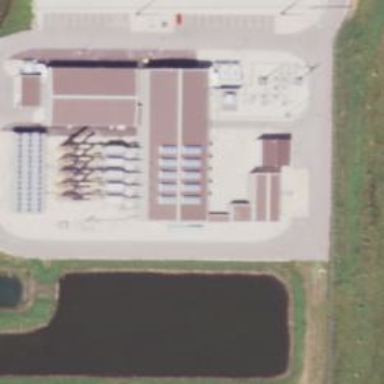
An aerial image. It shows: Gas-powered generator.